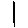
Label: line